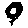
Label: flower